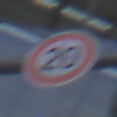
Verkehrszeichen: Geschwindigkeit20
Umgebung: Outdoor, Urban
Tageszeit: SunriseSunset
Wetter: PartlyCloudy
Licht: Natural
Jahreszeit: NotSpecified
Kontrast: MediumContrast